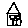
Label: house